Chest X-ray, AP view. Patient: 43 years old, sex F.
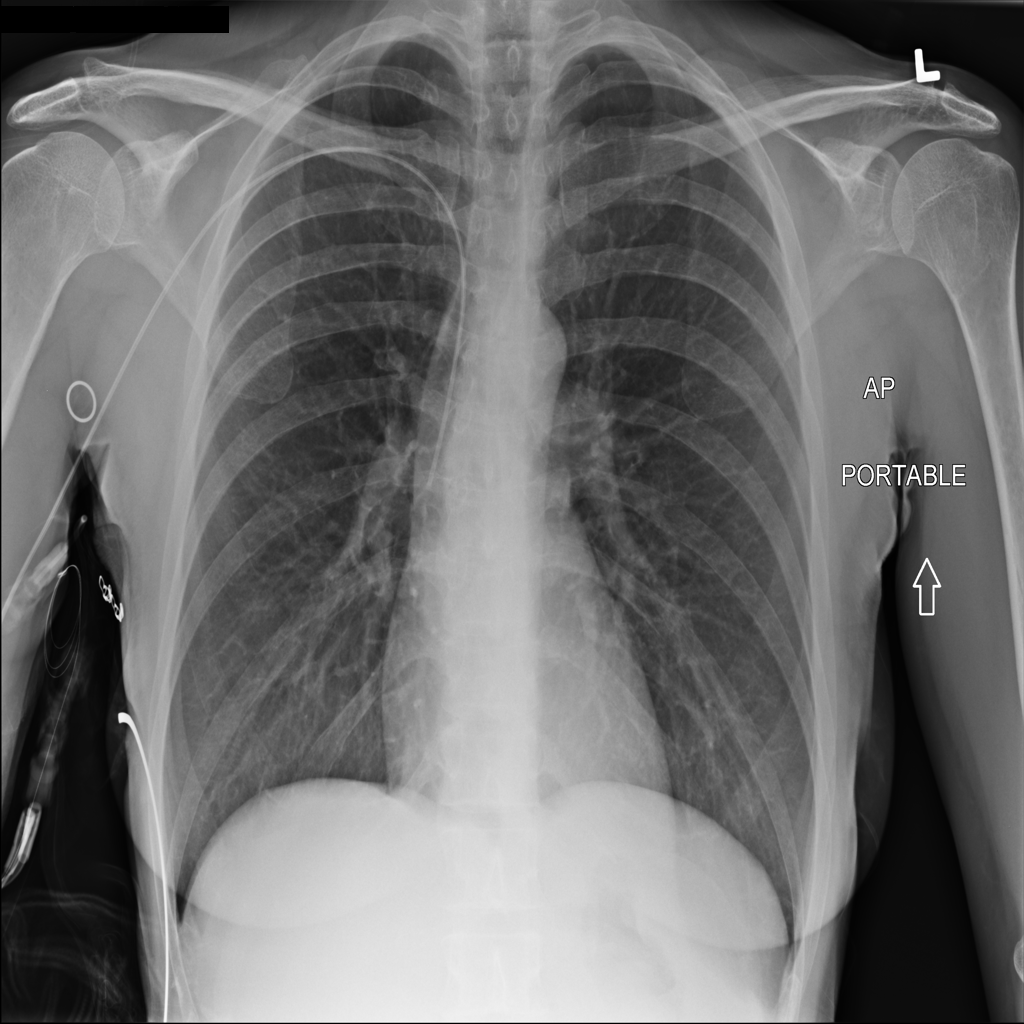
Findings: No Finding